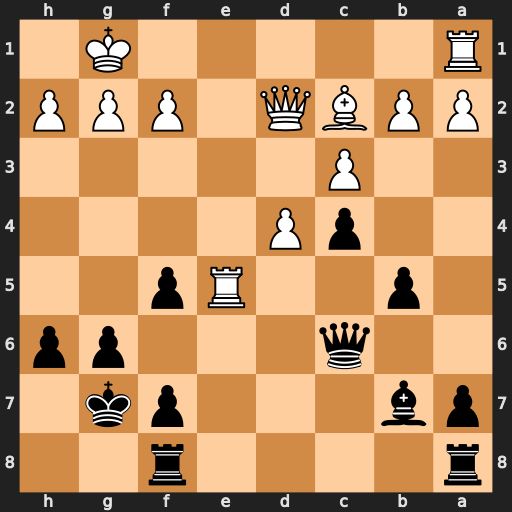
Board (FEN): r4r2/pb3pk1/2q3pp/1p2Rp2/2pP4/2P5/PPBQ1PPP/R5K1
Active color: b
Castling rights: -
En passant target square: -
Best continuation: Qxg2#